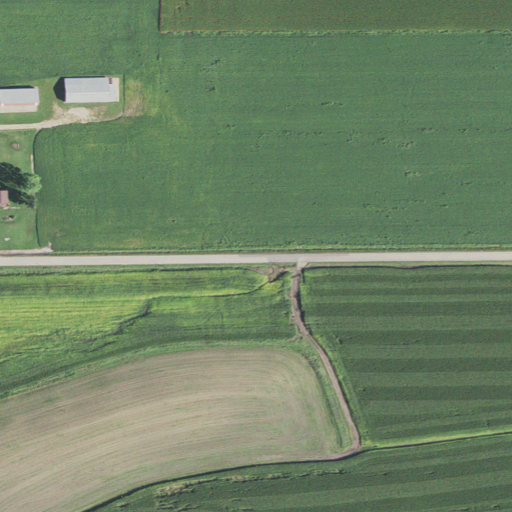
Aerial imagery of valley in Wisconsin named Link Coulee containing cultivated crops, open development, low intensity development, and pasture